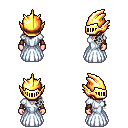
a pixel art fantasy rpg character, female body template, human, light skin, underdress, red pants, gray left-swept hairstyle, gold helm, leather bracers, four views (front, back, left, right), 2x2 character sprite sheet, small pixel art, hard edges, no anti-aliasing